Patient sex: M
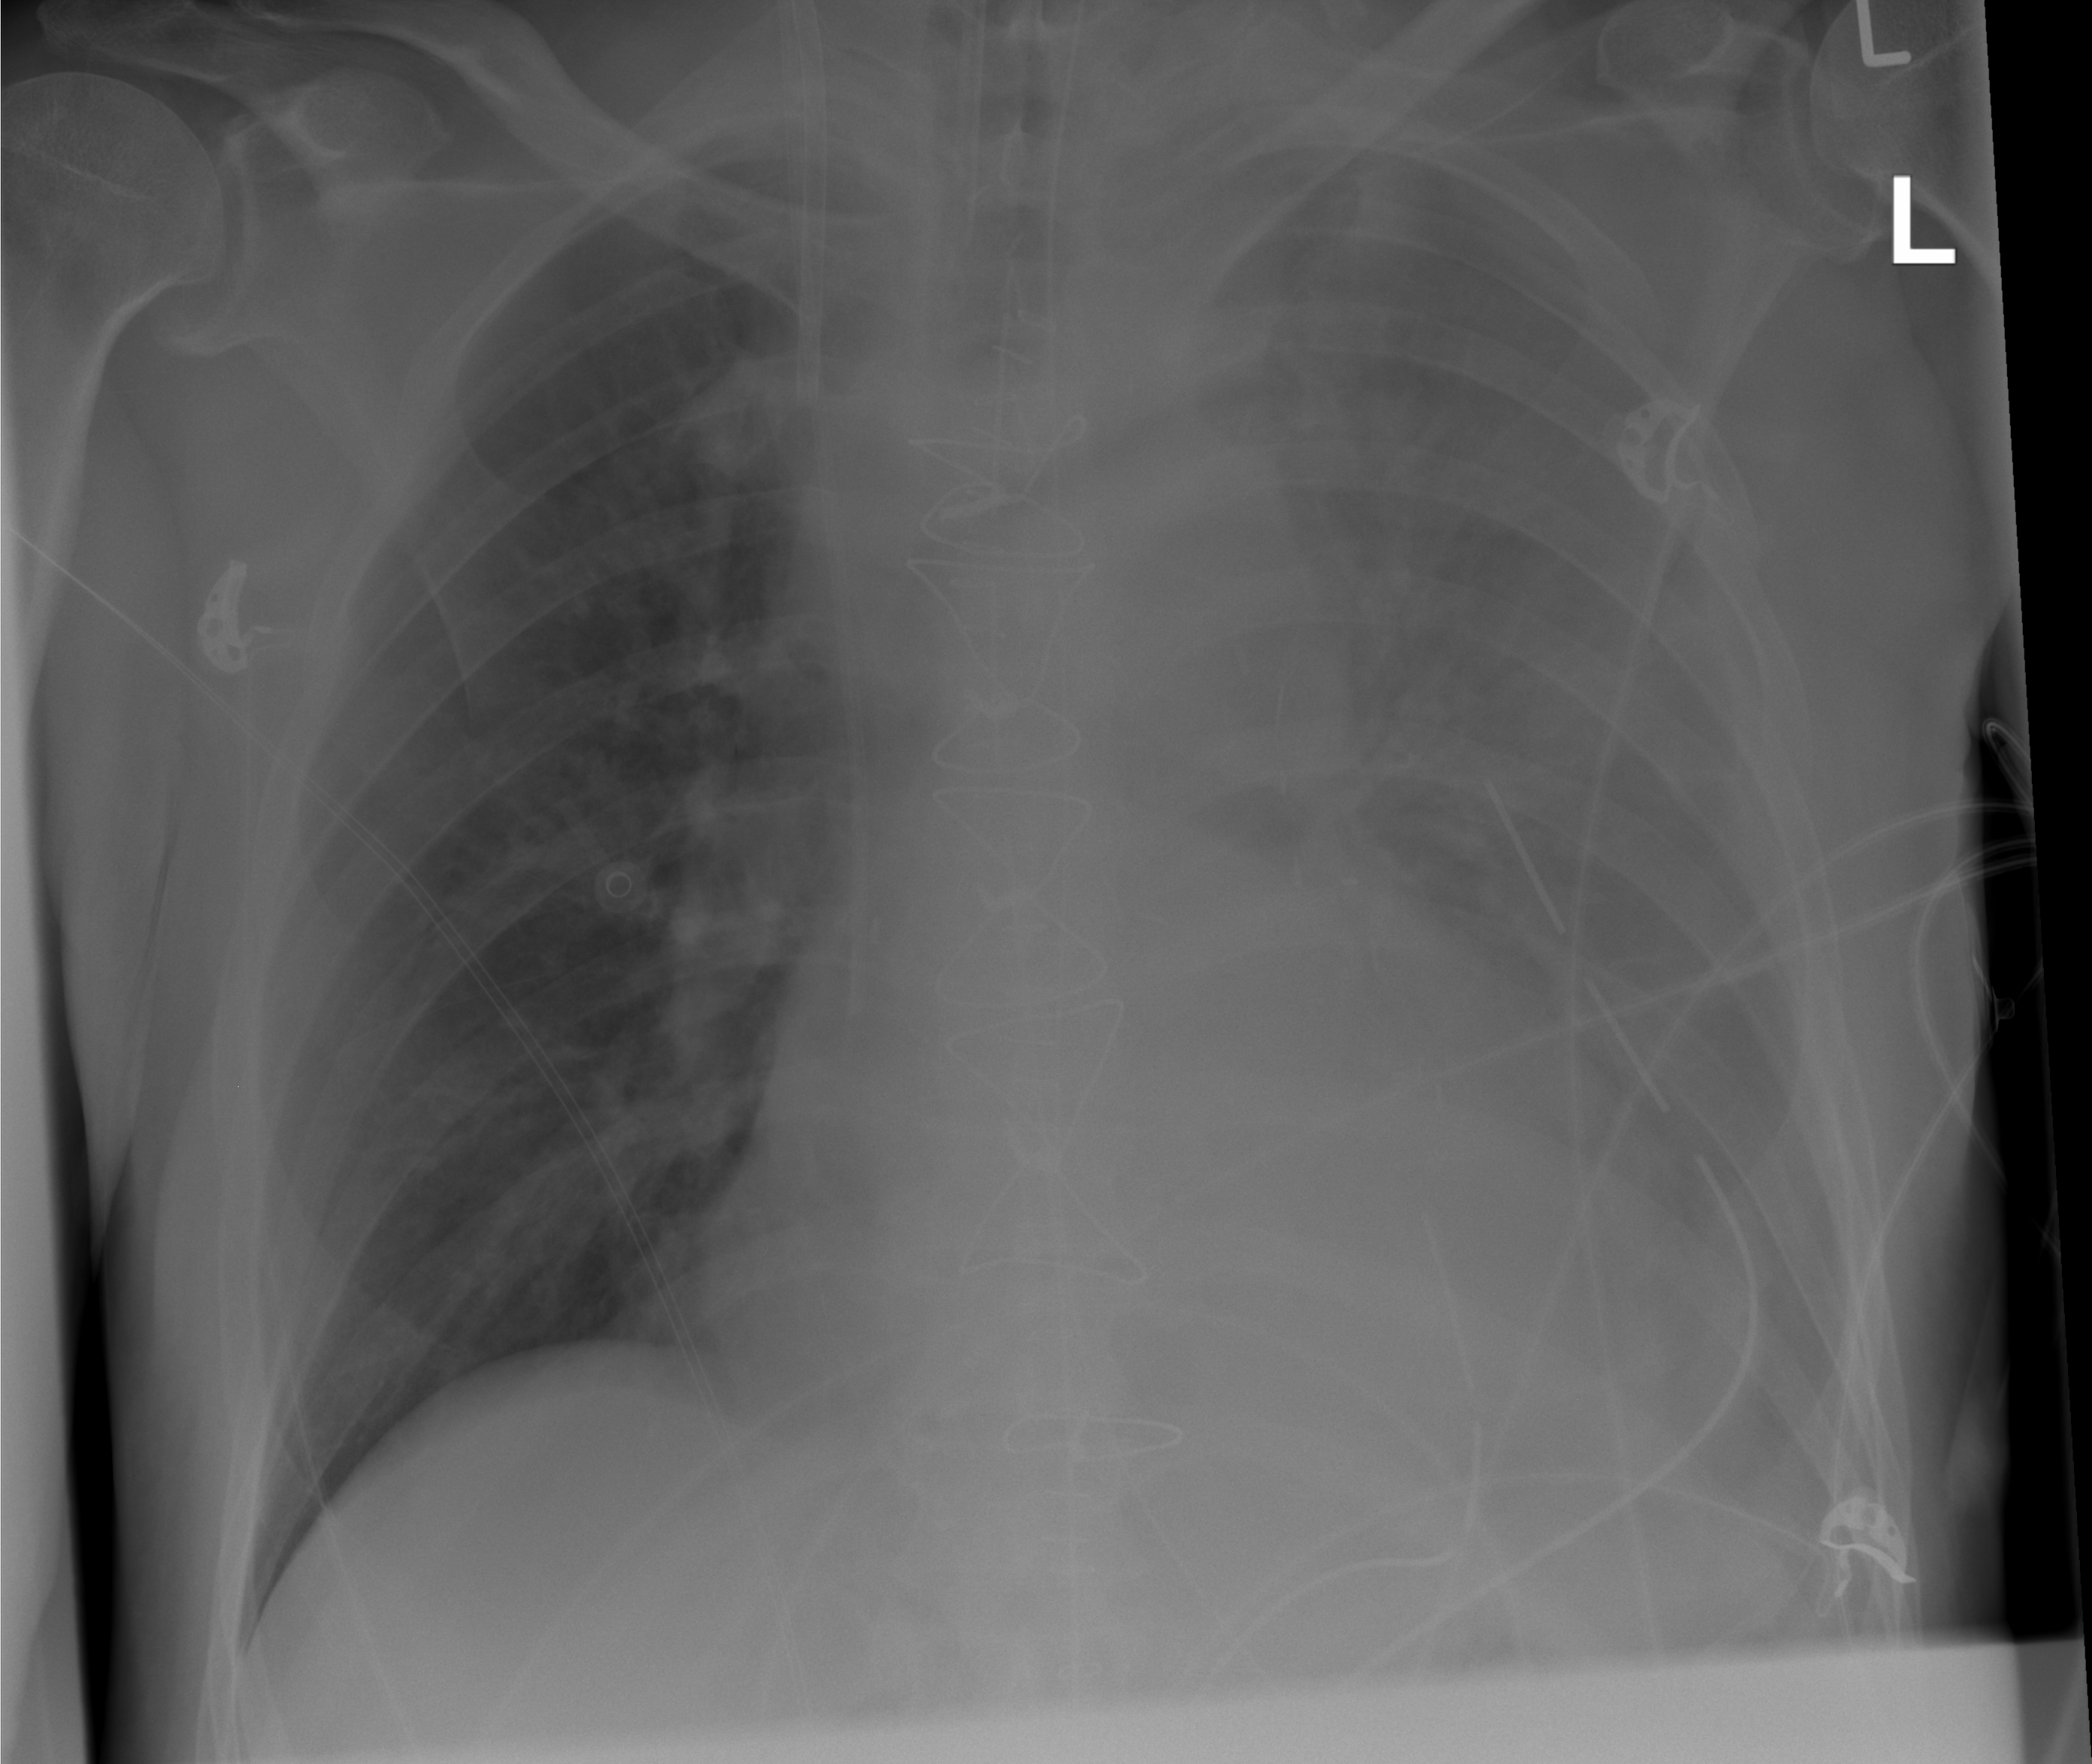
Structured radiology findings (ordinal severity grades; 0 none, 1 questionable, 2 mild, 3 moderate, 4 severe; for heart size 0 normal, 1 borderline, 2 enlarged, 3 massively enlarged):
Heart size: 0
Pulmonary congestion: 0
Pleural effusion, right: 0
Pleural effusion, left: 3
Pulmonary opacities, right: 0
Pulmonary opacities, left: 0
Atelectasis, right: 0
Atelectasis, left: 3